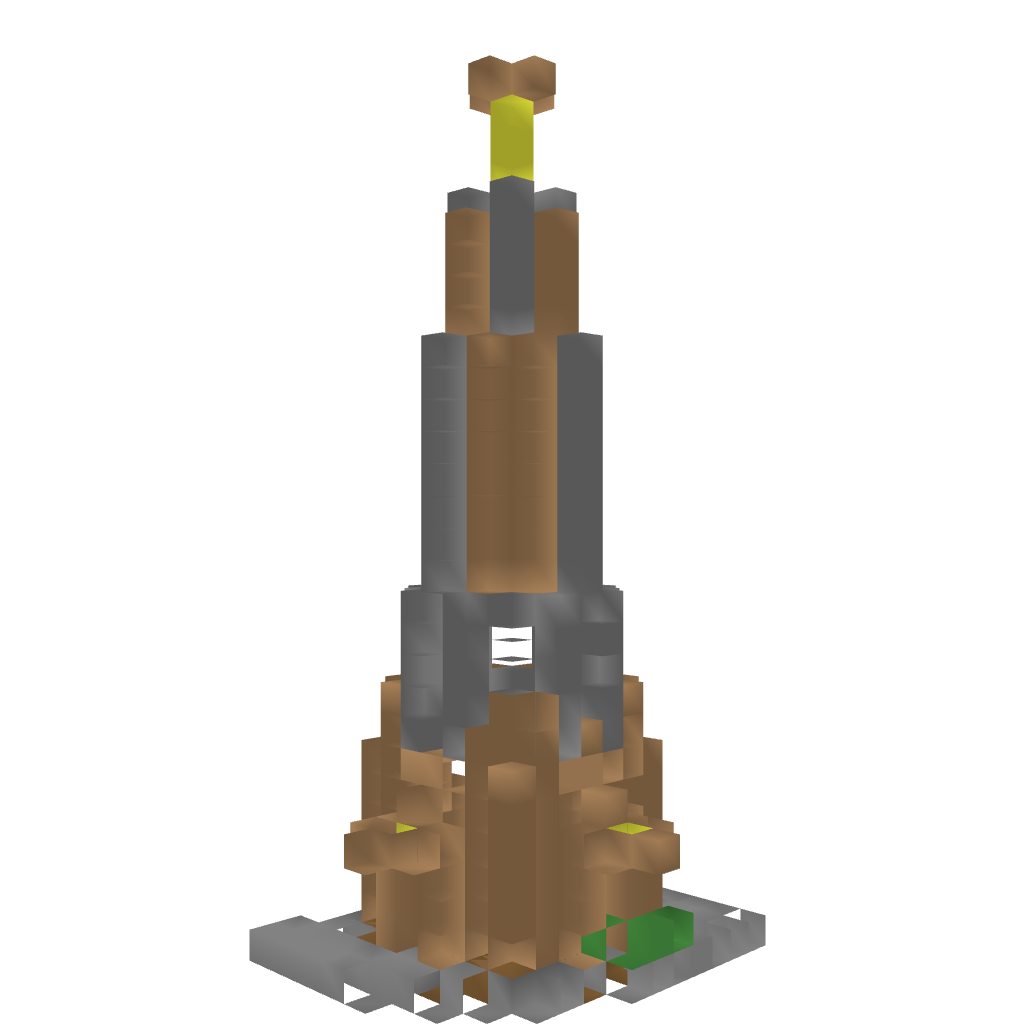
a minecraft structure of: White Tower good quality